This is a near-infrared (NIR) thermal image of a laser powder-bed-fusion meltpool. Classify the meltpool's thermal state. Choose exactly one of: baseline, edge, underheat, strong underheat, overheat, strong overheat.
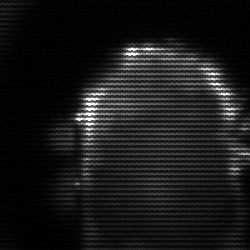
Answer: baseline